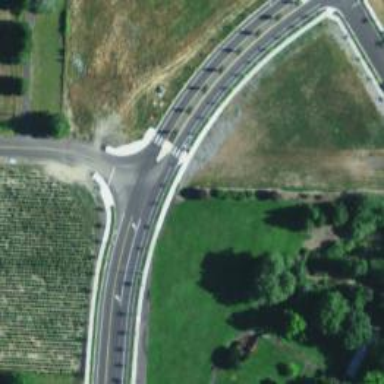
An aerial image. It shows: Uncontrolled road crossing.